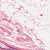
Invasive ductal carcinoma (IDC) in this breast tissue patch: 0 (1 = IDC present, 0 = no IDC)